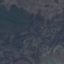
Land use / land cover class: HerbaceousVegetation